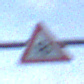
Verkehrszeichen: SchneeOderEisglaette
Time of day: MorningAfternoon
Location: Outdoor (Nature)
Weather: PartlyCloudy
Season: NotSpecified
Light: Natural